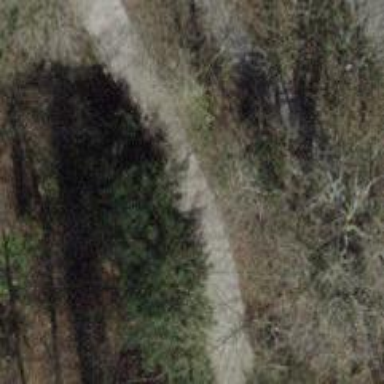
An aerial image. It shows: Service road with fine gravel surface.